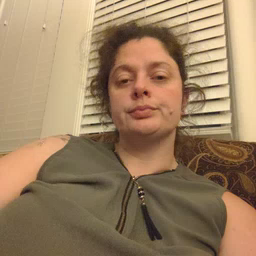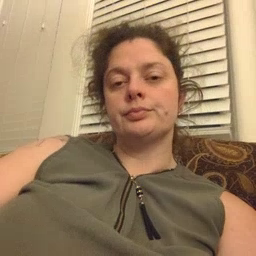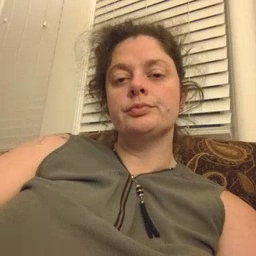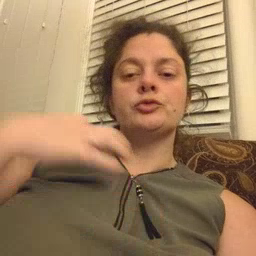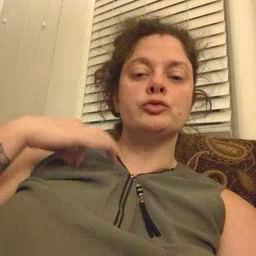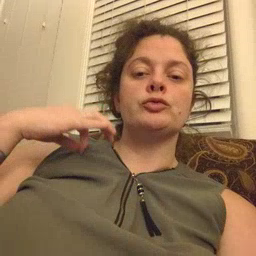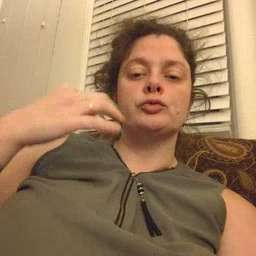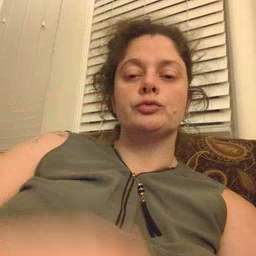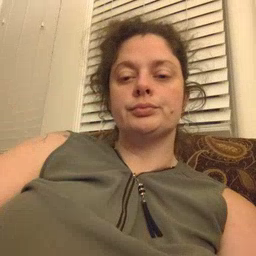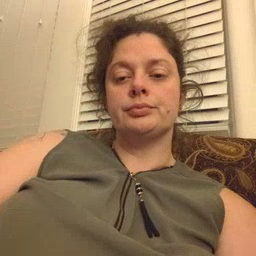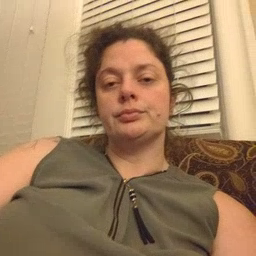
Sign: shirt